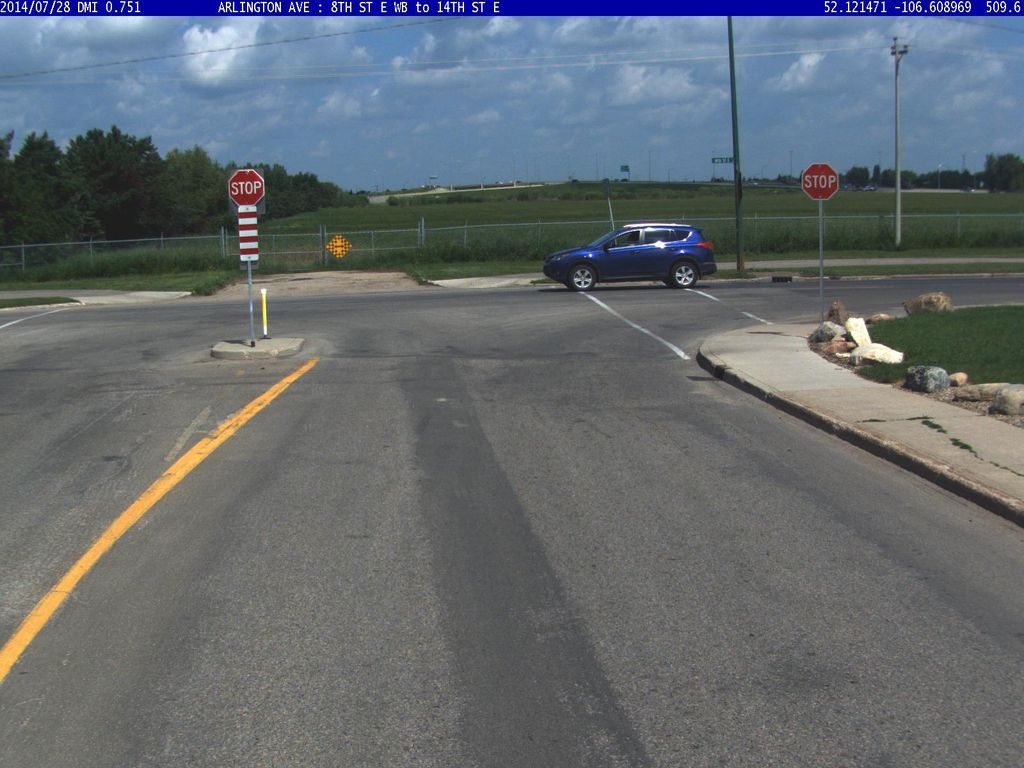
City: saskatoon